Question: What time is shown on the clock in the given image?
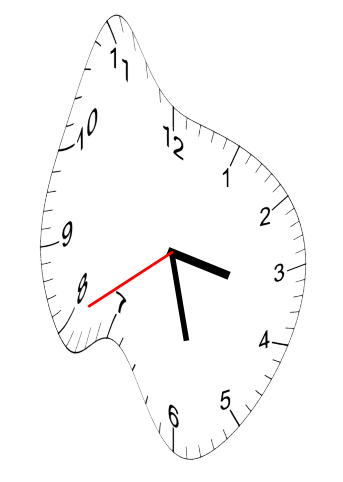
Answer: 03:27:40